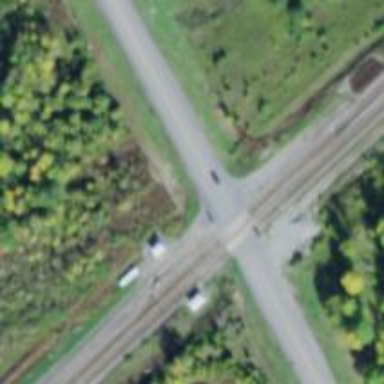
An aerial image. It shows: Level crossing with lights and barriers.